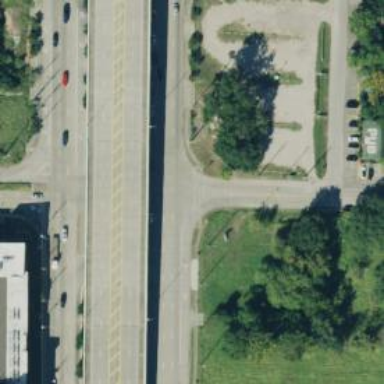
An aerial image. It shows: Frontage road connected to primary link highway.